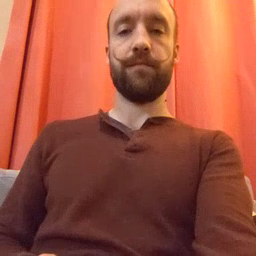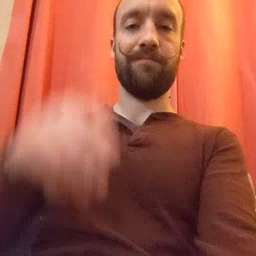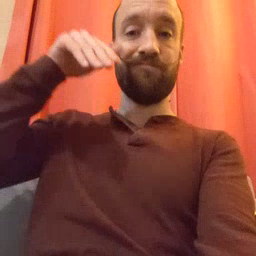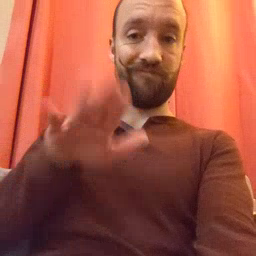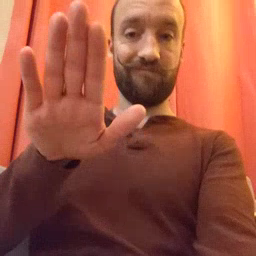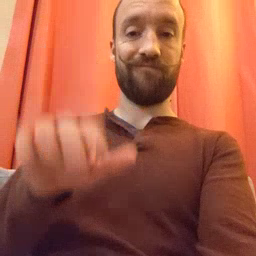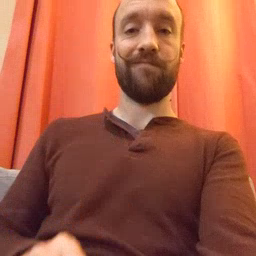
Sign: into